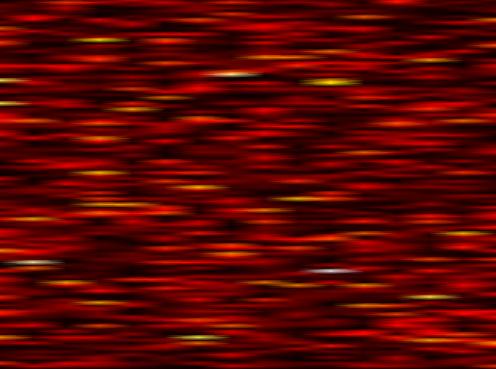
Label: FBMC